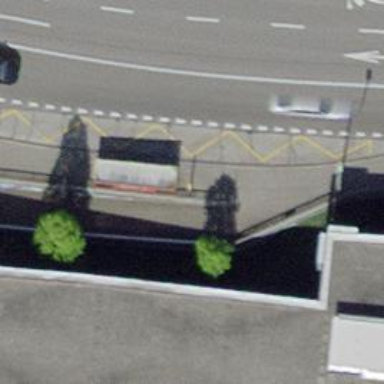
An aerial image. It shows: Platform for public transport with shelter.